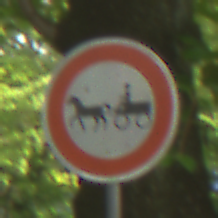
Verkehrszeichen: VerbotGespannfuhrwerke
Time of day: MorningAfternoon
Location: Outdoor (RoadRail)
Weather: Clear
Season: NotSpecified
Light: Natural